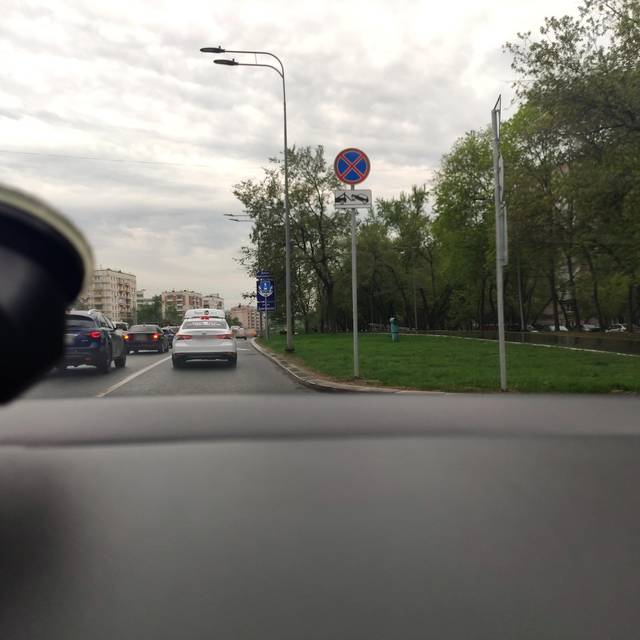
Region: Russia
Coordinates: 55.727, 37.663